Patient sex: M
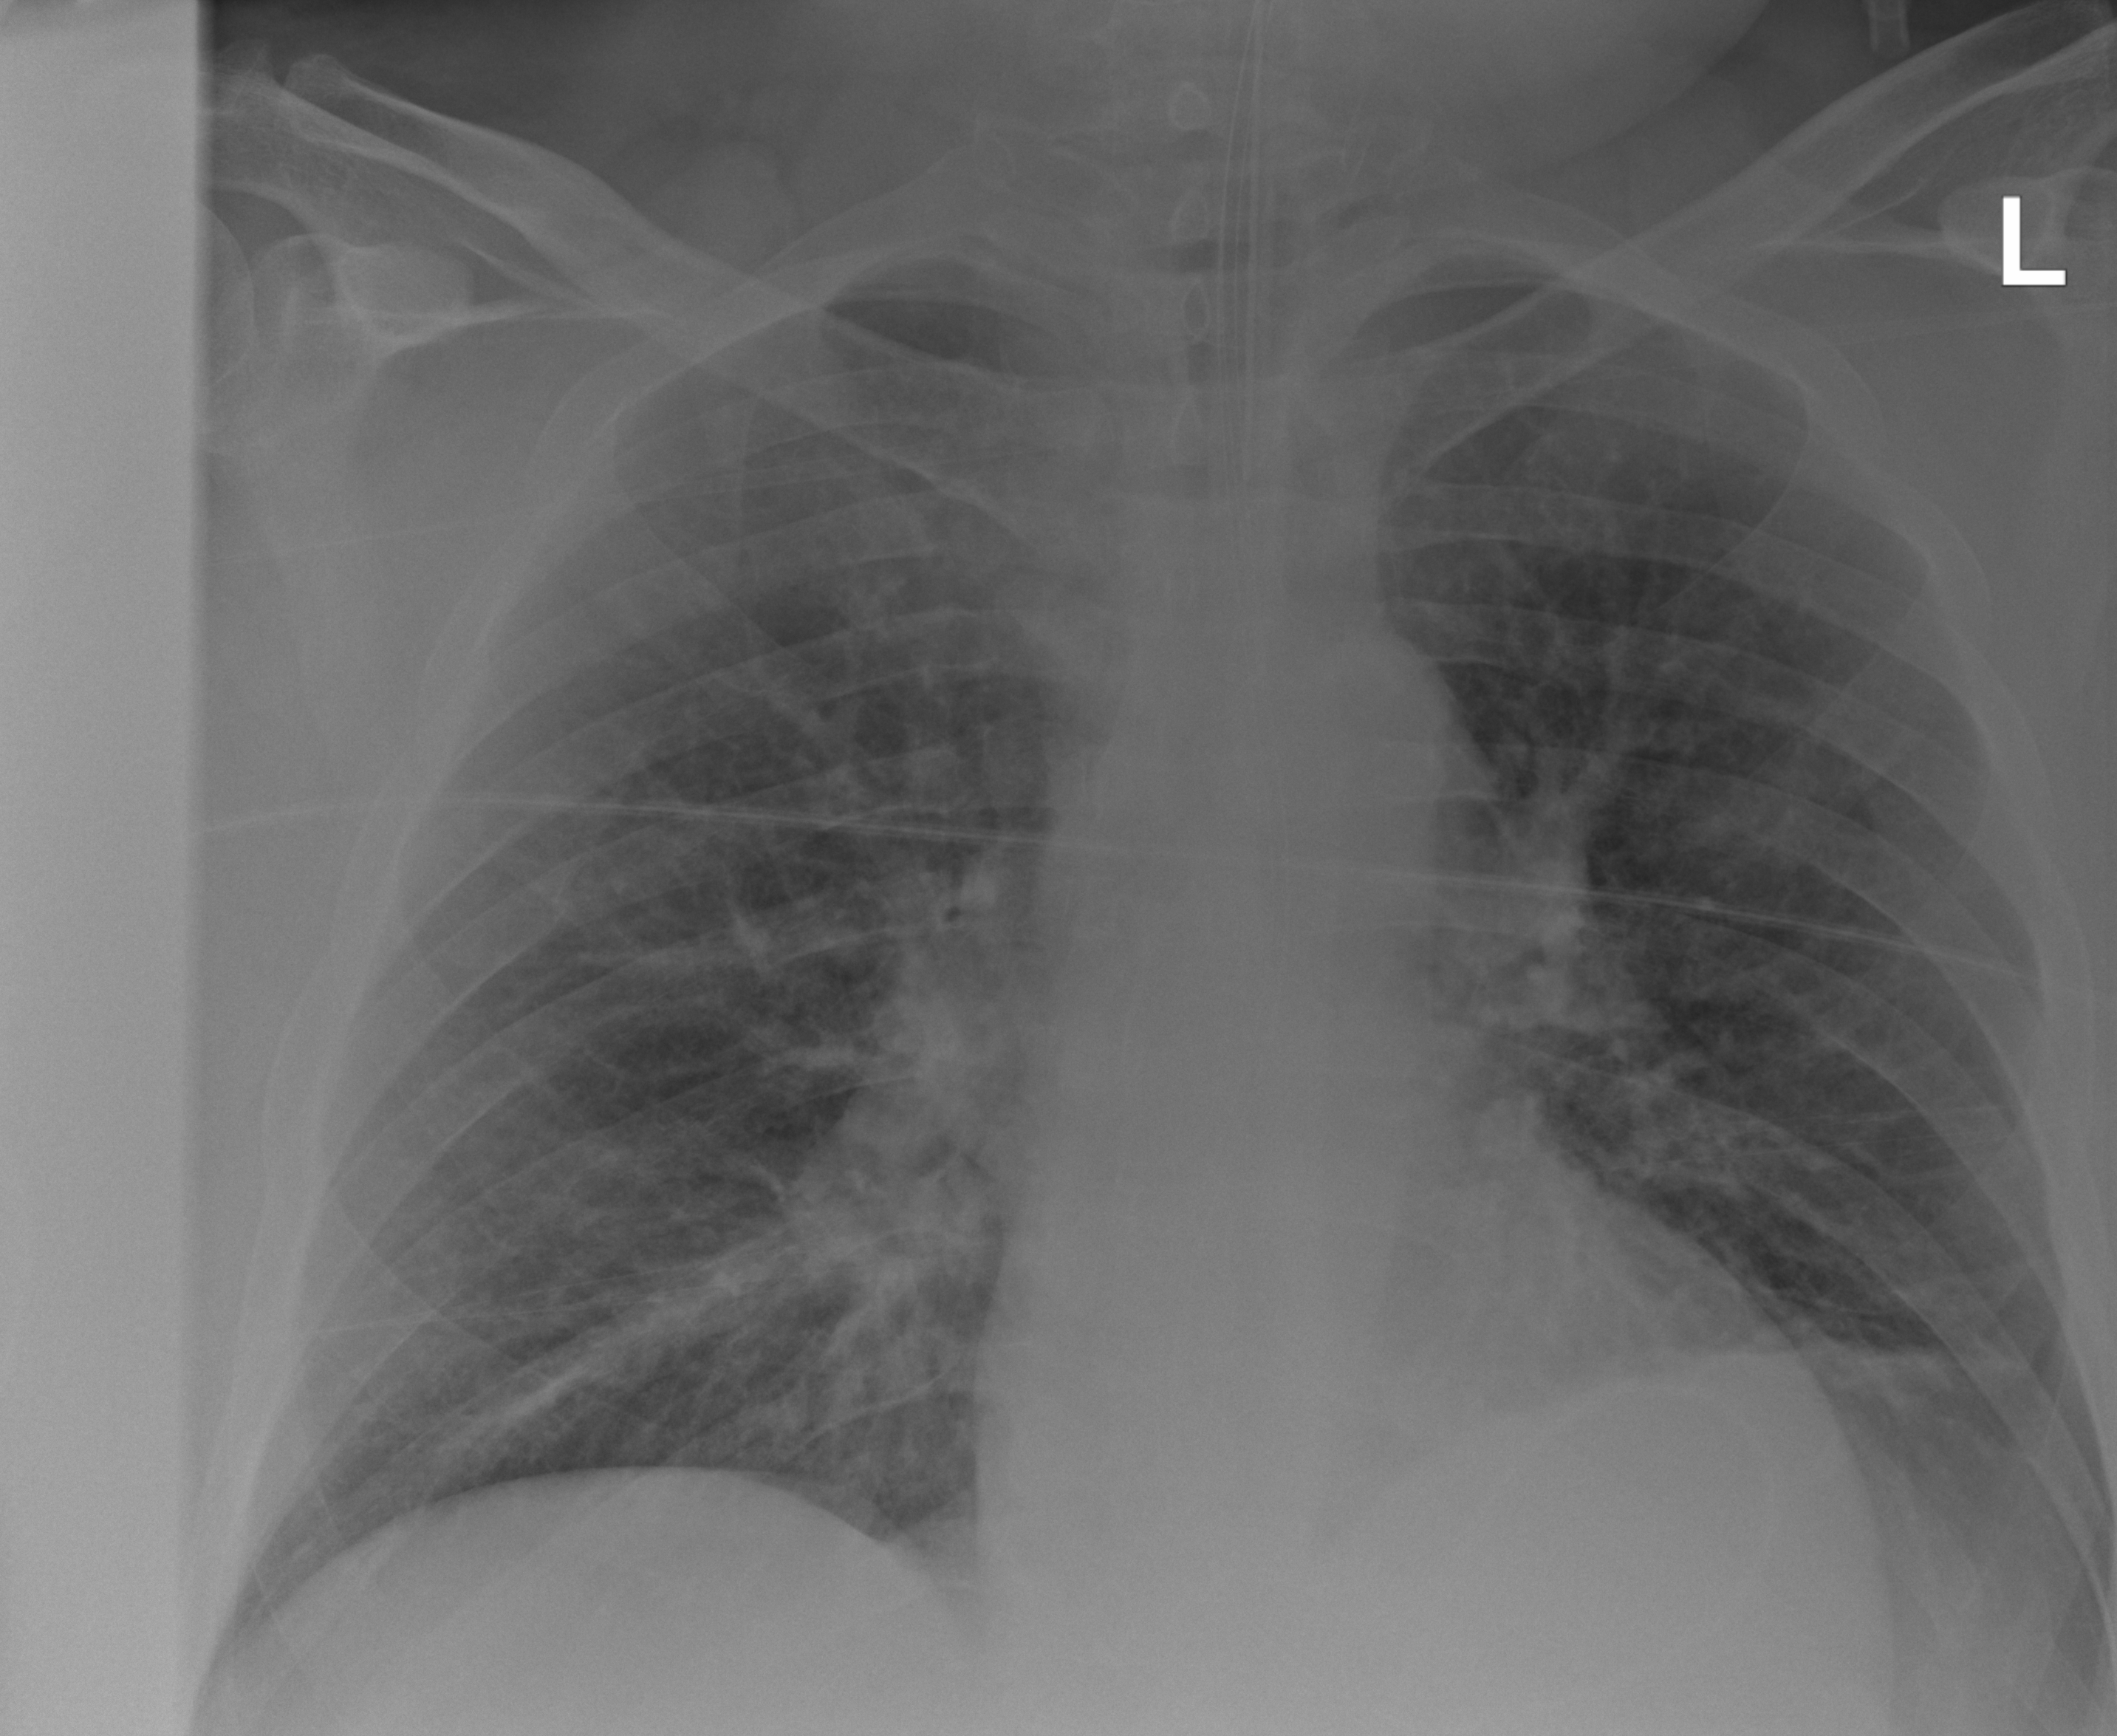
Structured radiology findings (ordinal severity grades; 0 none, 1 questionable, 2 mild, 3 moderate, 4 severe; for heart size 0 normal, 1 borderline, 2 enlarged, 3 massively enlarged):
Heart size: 1
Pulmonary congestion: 2
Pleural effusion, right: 0
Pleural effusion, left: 2
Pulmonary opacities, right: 2
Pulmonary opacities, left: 0
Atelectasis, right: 3
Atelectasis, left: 2